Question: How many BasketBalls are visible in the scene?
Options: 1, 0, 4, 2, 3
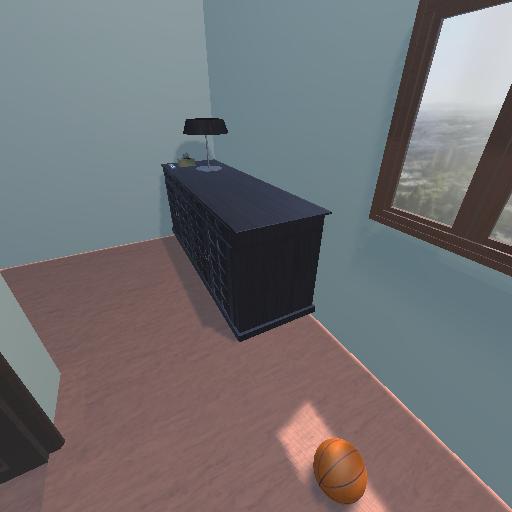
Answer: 1